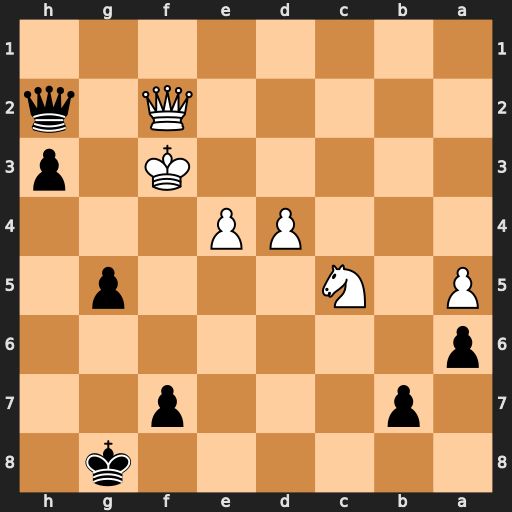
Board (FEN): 6k1/1p3p2/p7/P1N3p1/3PP3/5K1p/5Q1q/8
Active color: b
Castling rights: -
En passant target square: -
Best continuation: Qf4+ Ke2 h2